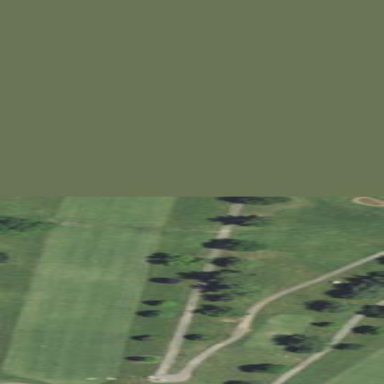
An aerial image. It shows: Lush grass fairway on golf course.